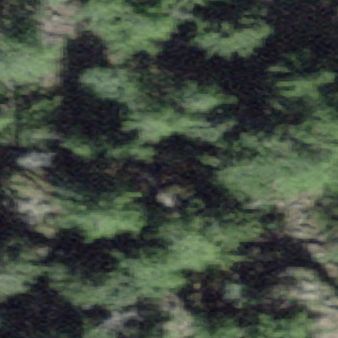
Label: bouldering_area